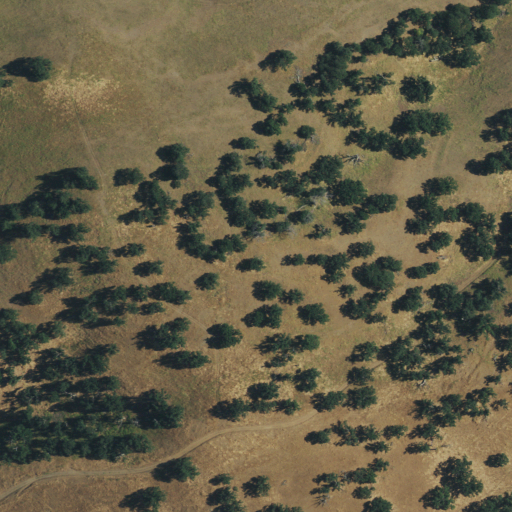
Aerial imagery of ridge(s) in California named Geghus Ridge containing shrub, open development, evergreen forest, and mixed forest